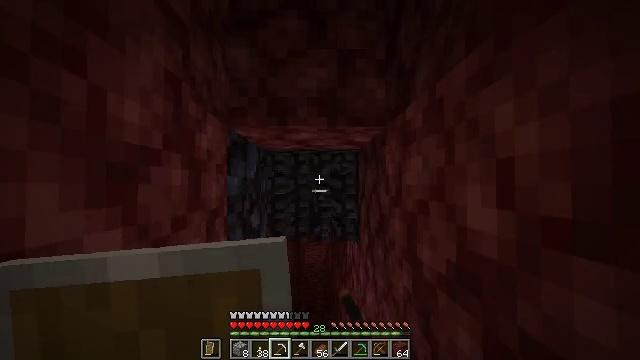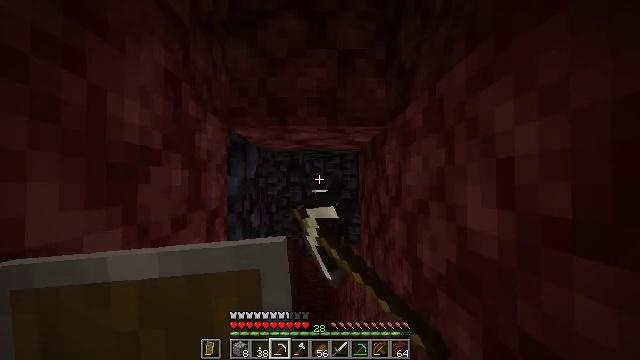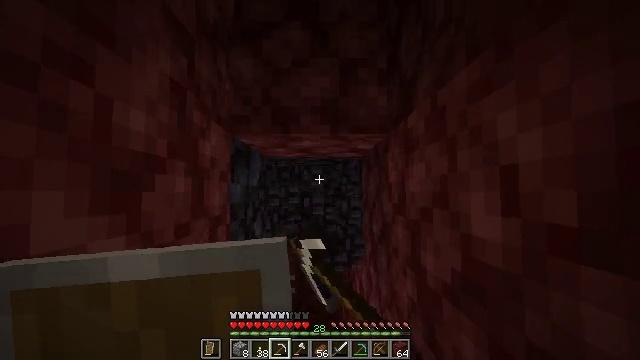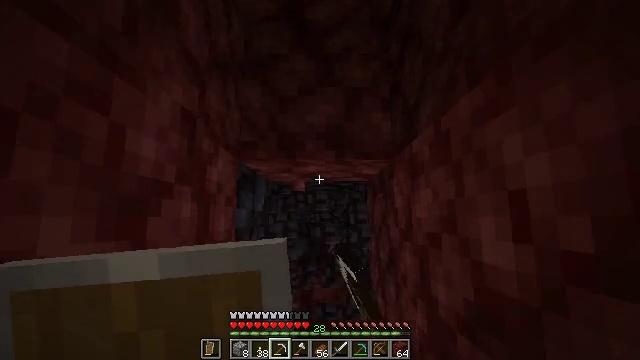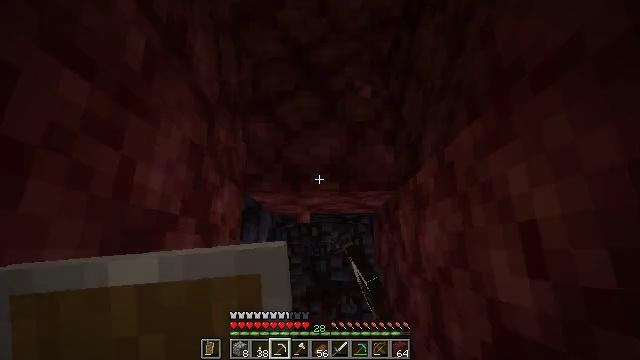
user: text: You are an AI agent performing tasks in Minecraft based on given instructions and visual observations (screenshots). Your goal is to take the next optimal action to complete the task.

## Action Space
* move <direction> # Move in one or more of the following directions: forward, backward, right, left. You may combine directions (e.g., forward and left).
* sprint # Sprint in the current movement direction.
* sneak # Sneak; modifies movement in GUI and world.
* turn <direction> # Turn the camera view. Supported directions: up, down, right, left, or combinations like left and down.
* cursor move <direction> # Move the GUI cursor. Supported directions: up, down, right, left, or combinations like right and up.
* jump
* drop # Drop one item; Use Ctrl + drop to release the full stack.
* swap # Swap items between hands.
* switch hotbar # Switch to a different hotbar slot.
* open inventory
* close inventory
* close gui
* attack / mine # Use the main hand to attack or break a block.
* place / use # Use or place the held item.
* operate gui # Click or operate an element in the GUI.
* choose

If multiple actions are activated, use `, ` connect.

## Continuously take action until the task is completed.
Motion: motion action
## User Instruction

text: Collect blackstone for building.
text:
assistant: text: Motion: attack / mine
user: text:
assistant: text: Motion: turn up, attack / mine
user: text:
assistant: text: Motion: turn left and up, attack / mine
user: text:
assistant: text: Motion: turn left and up, attack / mine
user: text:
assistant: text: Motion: attack / mine